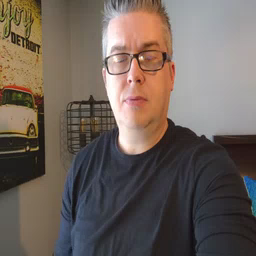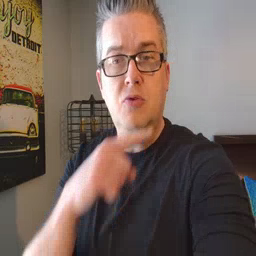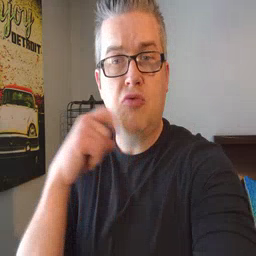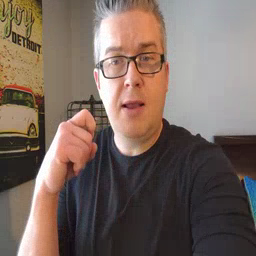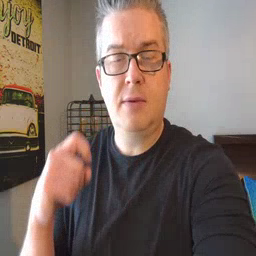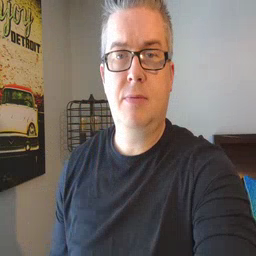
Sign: dry